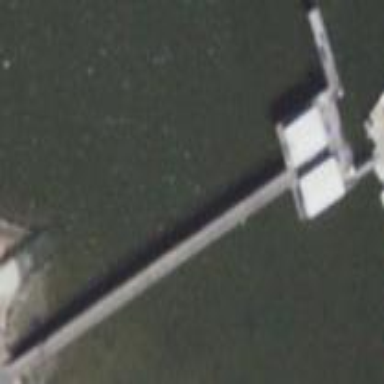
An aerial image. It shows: Man-made pier.